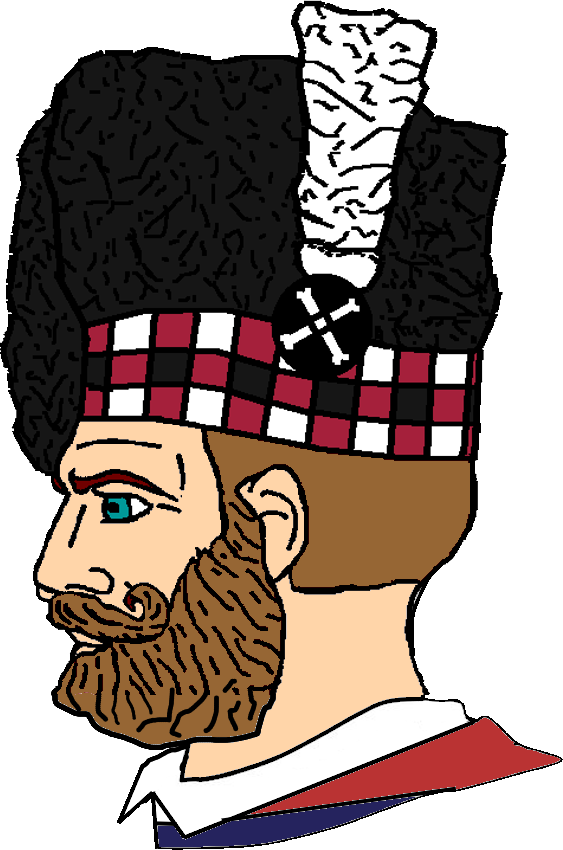
Label: 4_Yes_Chad